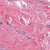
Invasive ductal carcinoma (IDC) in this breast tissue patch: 0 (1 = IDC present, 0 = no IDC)